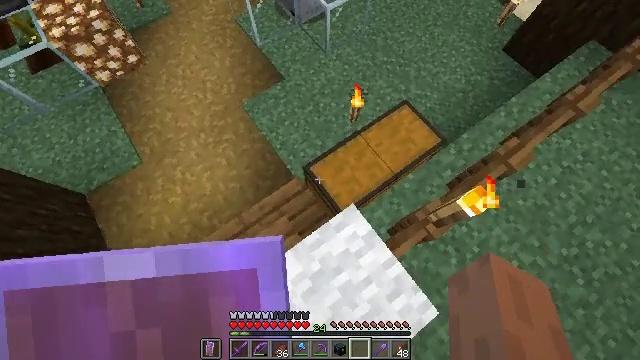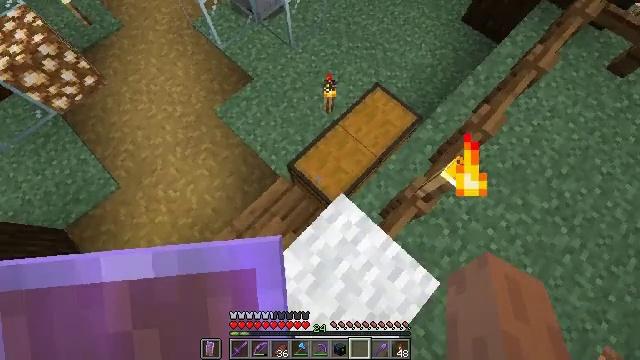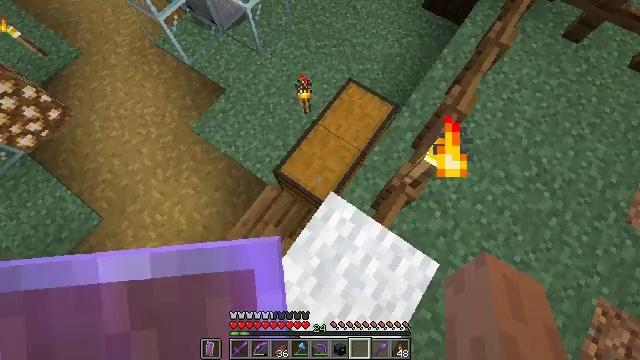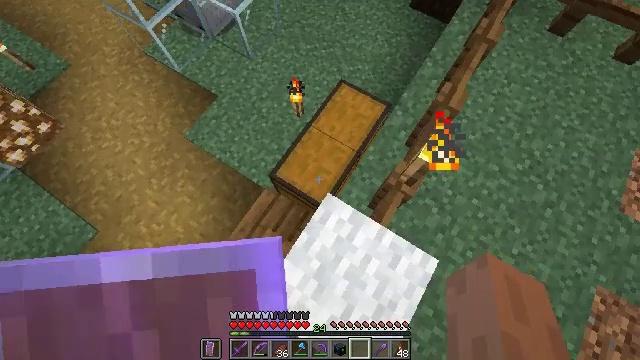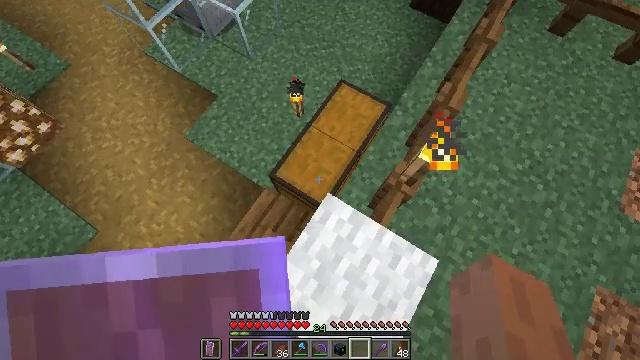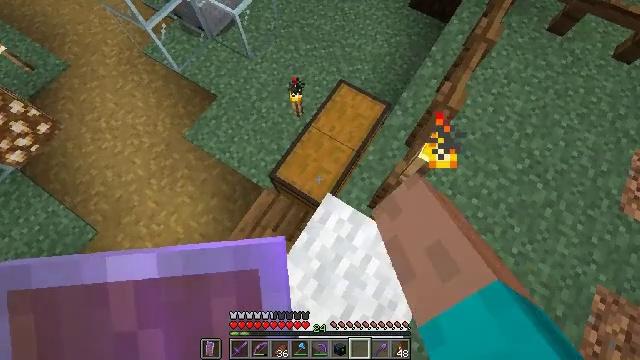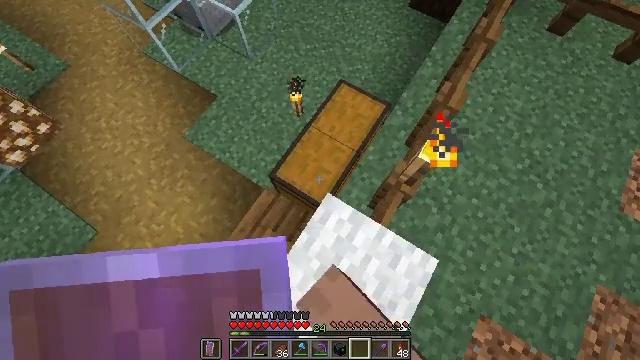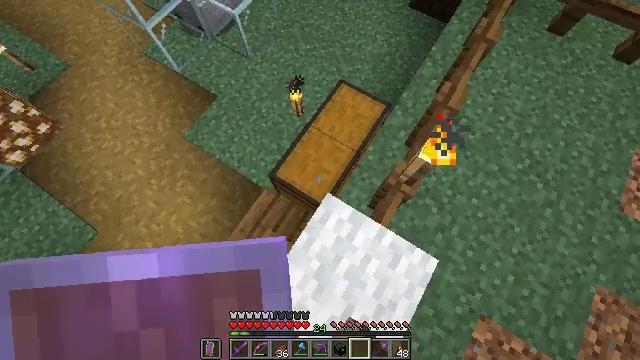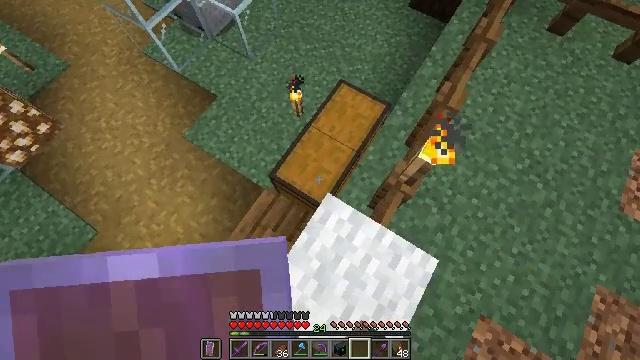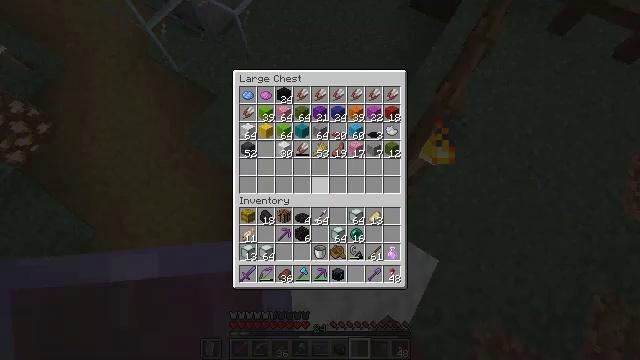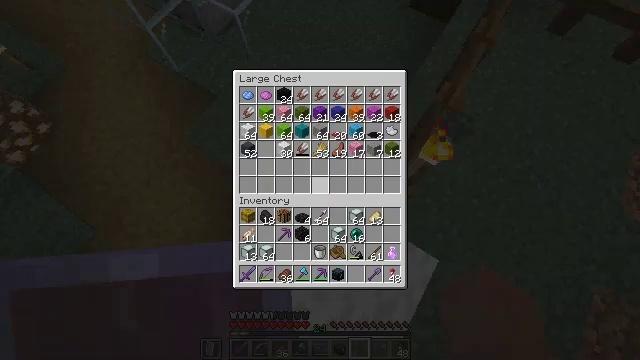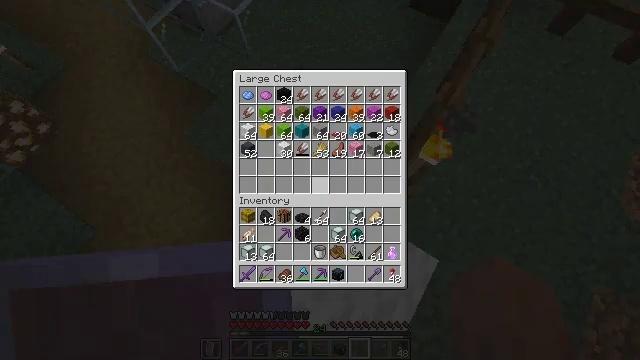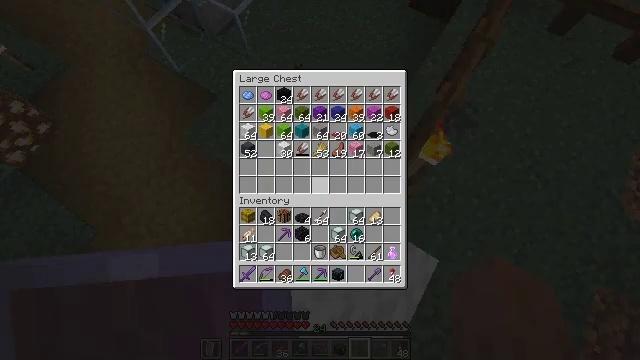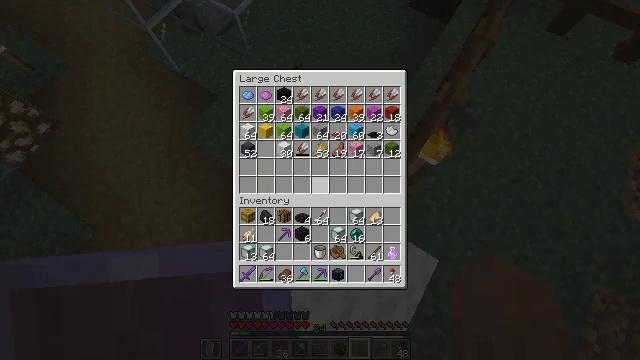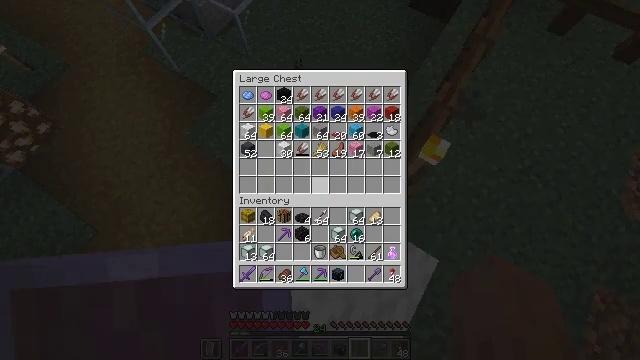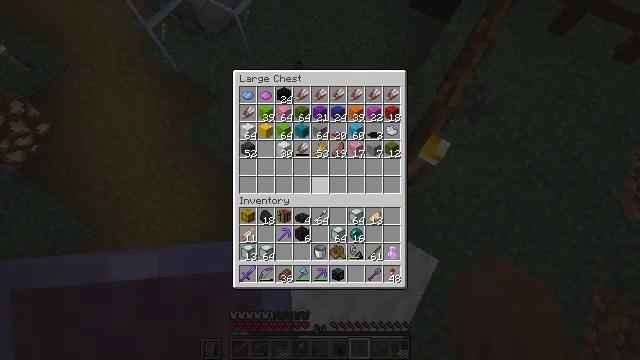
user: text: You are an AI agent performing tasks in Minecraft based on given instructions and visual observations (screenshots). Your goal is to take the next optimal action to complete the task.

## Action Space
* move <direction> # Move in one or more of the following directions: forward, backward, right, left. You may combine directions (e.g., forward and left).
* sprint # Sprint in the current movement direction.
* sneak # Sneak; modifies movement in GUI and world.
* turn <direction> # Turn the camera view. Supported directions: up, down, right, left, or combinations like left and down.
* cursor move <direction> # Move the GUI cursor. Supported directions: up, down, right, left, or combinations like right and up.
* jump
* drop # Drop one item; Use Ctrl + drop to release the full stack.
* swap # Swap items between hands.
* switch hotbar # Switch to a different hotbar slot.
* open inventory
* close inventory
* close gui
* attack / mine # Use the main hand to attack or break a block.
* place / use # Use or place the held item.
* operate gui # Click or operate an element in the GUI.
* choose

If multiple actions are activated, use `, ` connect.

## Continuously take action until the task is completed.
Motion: motion action
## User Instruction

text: Kill the sheep.
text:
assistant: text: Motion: turn right and down
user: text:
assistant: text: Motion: turn right
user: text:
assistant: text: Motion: turn right
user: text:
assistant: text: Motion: use / place
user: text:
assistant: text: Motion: use / place
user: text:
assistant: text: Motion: use / place
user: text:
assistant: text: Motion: use / place
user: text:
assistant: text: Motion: no_op
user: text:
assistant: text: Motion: no_op
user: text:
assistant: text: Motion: no_op
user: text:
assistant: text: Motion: no_op
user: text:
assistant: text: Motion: no_op
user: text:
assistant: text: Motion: no_op
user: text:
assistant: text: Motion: no_op
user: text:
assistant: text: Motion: no_op
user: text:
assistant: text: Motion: no_op
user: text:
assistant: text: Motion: no_op
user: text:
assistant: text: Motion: no_op
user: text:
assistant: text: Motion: turn left
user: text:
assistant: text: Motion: no_op
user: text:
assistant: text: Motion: no_op
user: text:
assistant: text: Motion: turn right
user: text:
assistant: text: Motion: sneak
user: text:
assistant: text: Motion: sneak
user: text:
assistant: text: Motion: sneak
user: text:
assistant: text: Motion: sneak
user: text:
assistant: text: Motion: sneak
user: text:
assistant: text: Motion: sneak
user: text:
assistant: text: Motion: sneak
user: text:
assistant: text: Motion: sneak